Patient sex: M
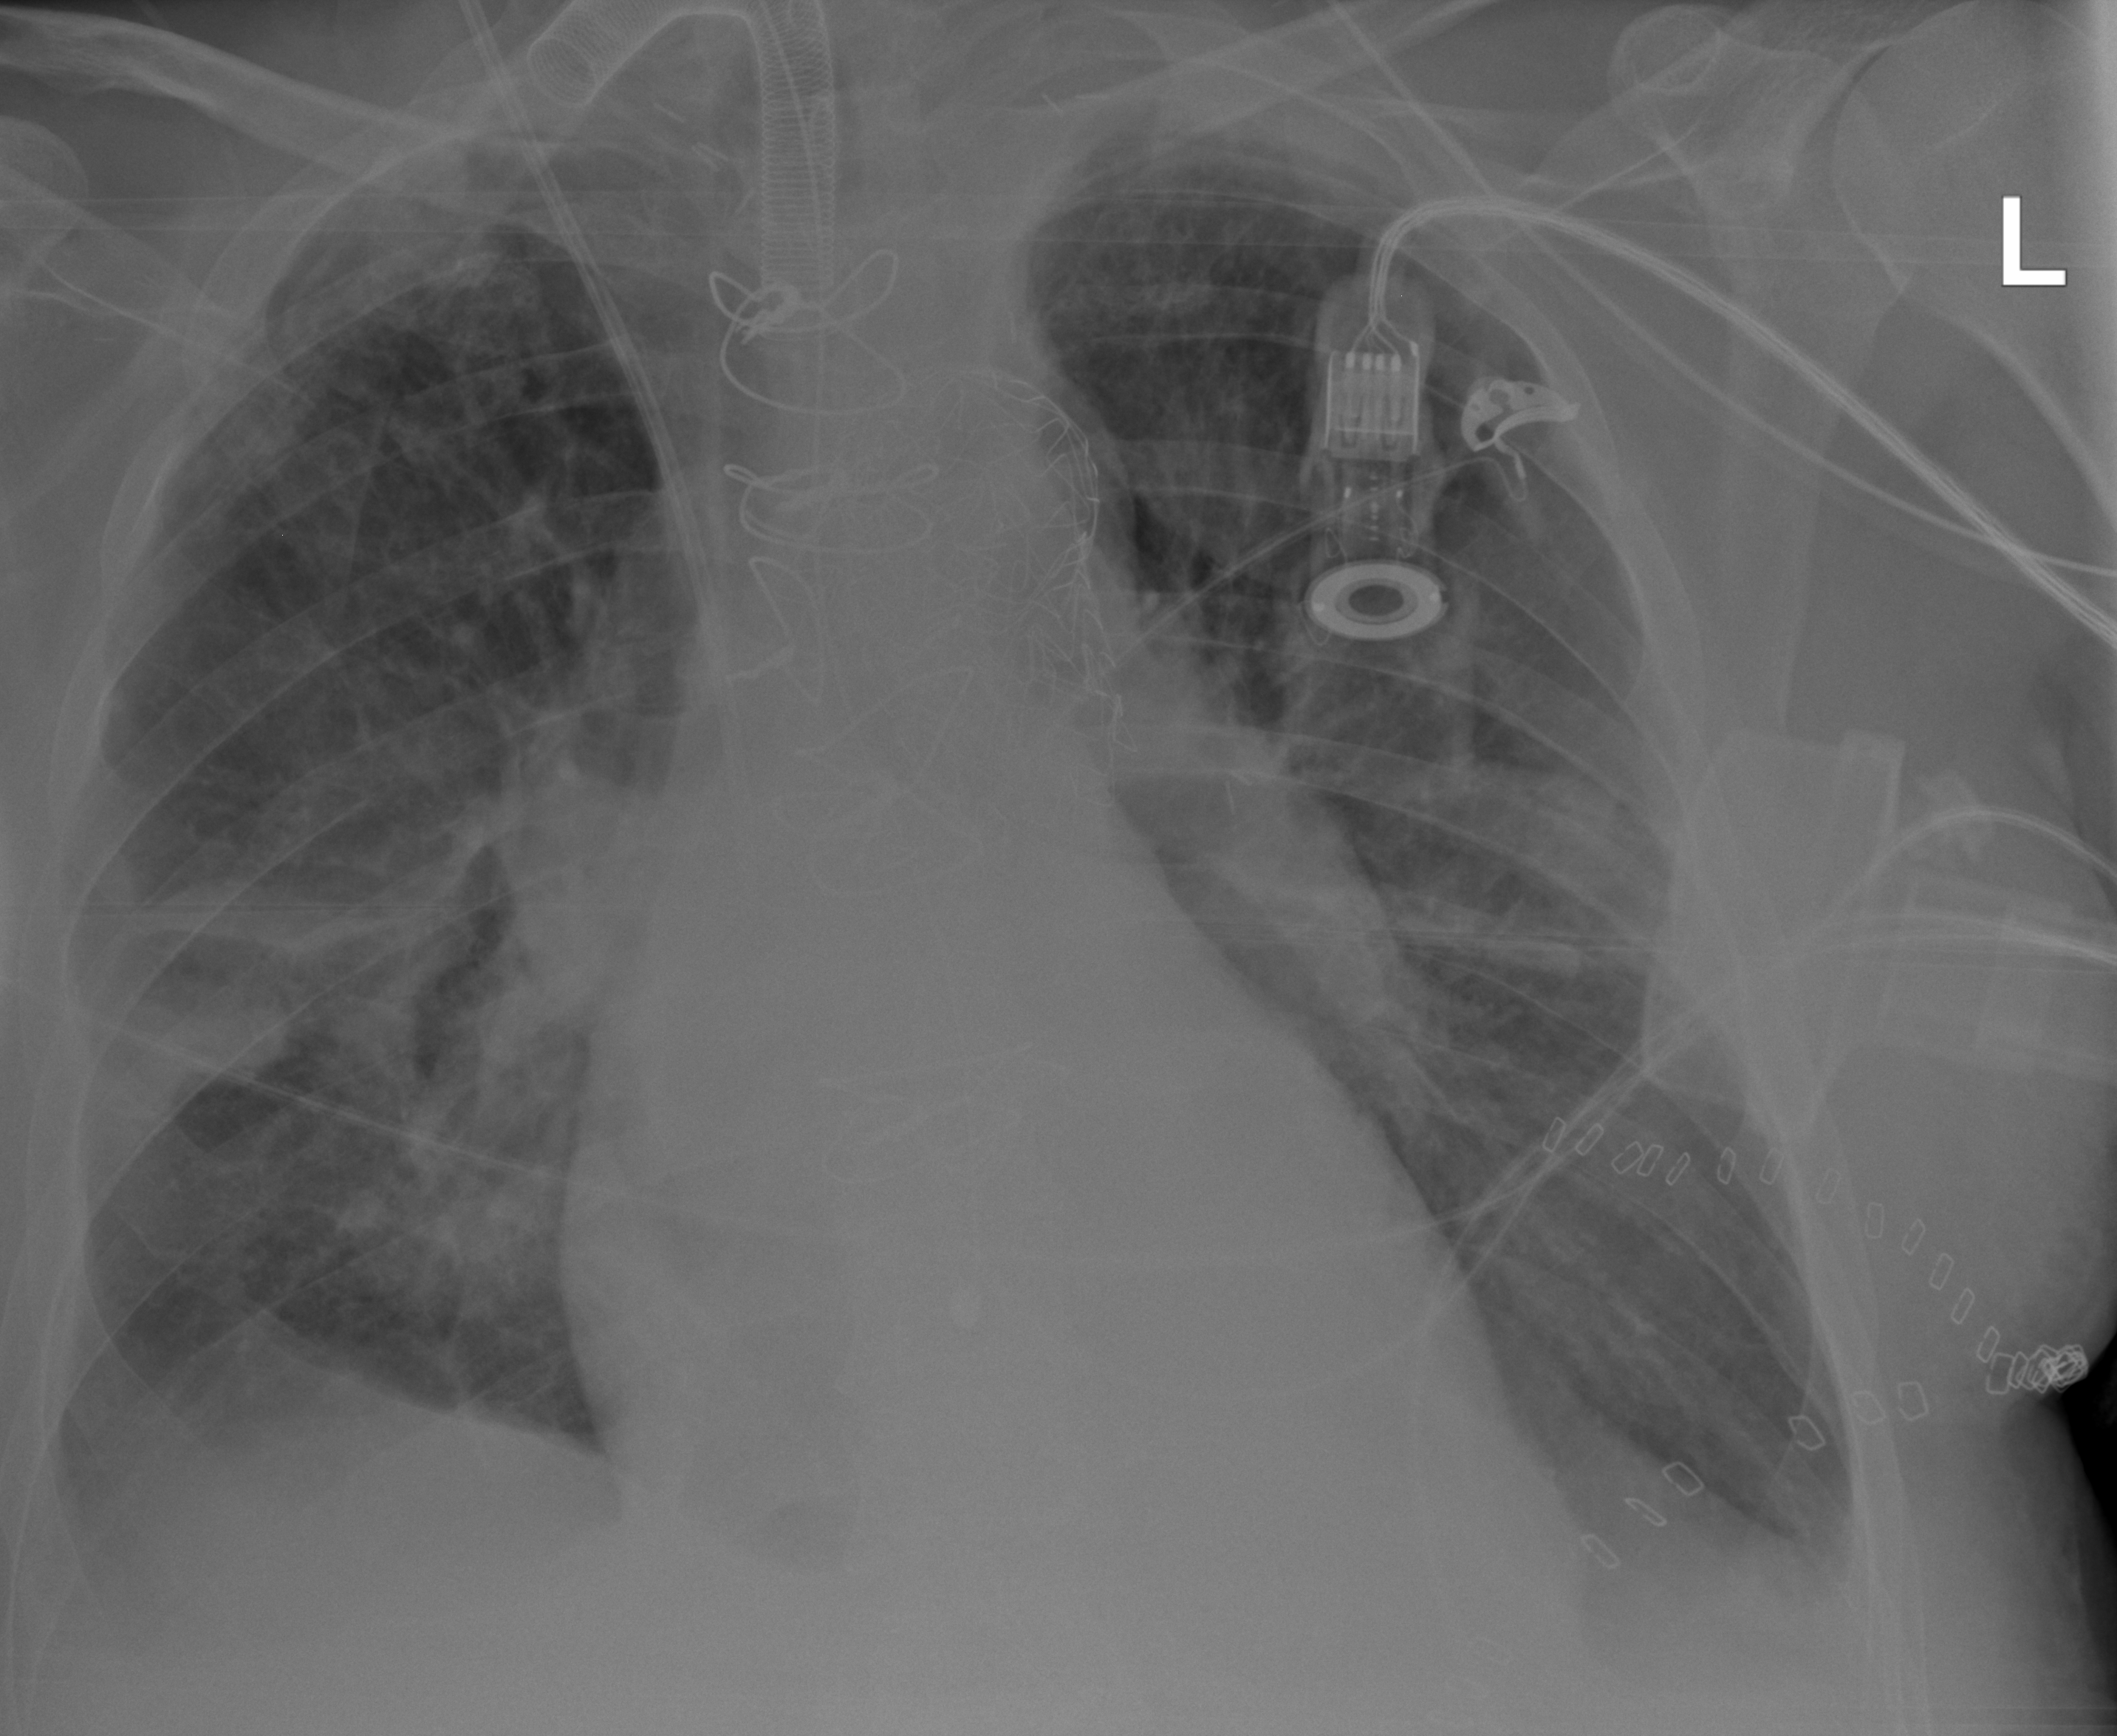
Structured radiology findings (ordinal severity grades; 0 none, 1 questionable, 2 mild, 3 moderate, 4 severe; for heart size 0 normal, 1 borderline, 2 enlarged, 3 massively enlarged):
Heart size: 1
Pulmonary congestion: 2
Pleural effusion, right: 3
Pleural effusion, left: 2
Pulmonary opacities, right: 2
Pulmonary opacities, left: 2
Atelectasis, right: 2
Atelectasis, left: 1